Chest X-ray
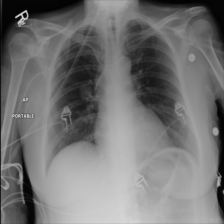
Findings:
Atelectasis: negative
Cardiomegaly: negative
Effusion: negative
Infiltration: negative
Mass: negative
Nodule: negative
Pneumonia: negative
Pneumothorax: negative
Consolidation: negative
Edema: negative
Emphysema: negative
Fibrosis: negative
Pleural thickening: negative
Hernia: negative